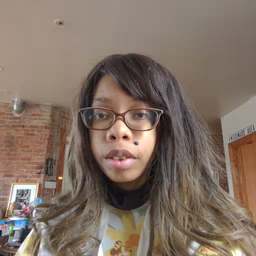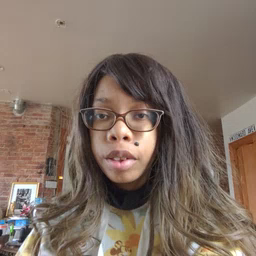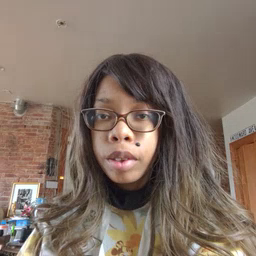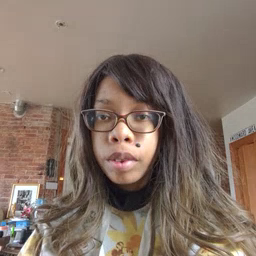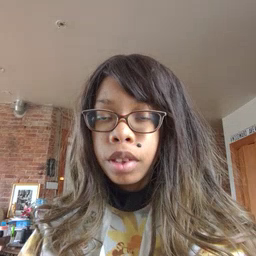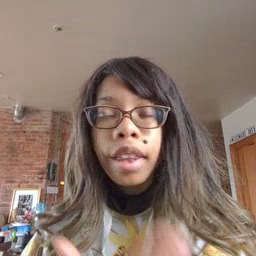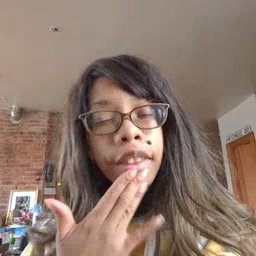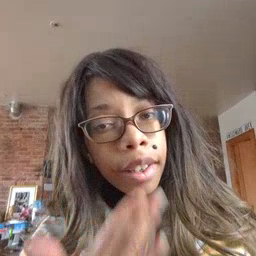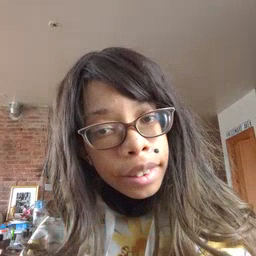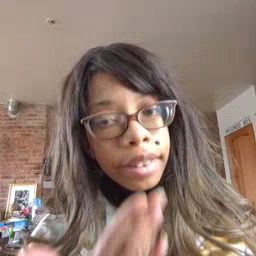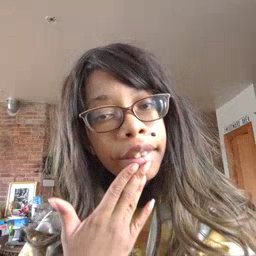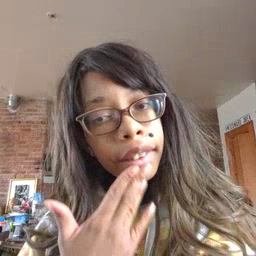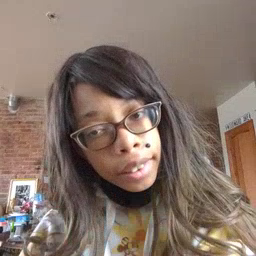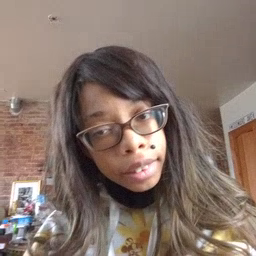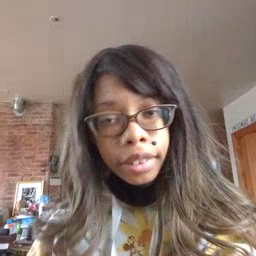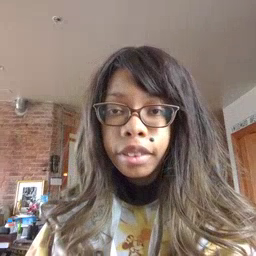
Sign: thankyou